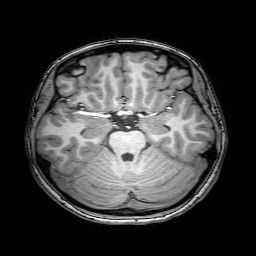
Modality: T1w
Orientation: coronal
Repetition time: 0.00828 s
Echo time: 0.00388 s